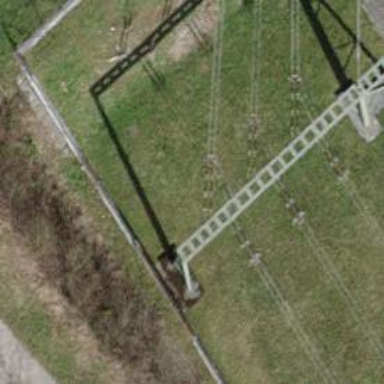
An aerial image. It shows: Power line in the image.